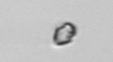
Label: Heterocapsa_rotundata